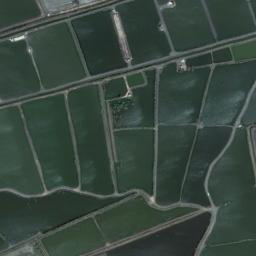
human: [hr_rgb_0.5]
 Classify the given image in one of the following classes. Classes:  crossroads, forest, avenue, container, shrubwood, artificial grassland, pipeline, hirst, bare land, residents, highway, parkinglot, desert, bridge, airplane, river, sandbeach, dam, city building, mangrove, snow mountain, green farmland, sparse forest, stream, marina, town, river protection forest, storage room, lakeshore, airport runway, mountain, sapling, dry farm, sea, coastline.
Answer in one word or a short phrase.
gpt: green farmland